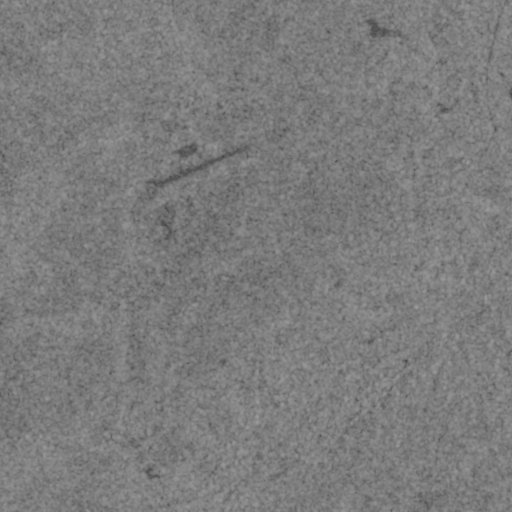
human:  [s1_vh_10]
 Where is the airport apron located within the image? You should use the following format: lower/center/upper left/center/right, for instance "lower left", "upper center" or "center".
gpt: The airport apron is located in the upper center of the image.
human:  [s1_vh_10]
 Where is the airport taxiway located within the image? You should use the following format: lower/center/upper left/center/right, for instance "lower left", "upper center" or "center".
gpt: The airport taxiway is located in the upper center of the image.
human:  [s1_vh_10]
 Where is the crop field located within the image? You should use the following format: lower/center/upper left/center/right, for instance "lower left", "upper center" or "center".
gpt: There is no crop field in the image.

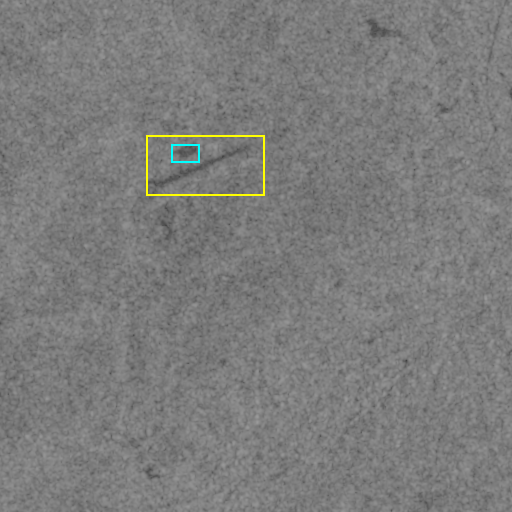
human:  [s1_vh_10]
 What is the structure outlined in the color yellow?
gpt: The structure outlined in yellow is an airport.
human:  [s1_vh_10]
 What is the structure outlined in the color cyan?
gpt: The structure outlined in cyan is an airport apron.
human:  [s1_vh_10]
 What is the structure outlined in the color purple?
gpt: There is no purple outline.